Question: Running a proximity sensor program, but unfortunately I cant compile the program due to errors in importing the DLLs.
This is the error:

The DLL are from the i2c.cs file:
'''
private static class I2CNativeLib
{
[DllImport("i2c.so", EntryPoint = "Get", SetLastError = true)]
public static extern int Get(string i2Cbusid, string deviceaddress, string dataaddress);
[DllImport("i2c.so", EntryPoint = "Set", SetLastError = true)]
public static extern int Set(string i2Cbusid, string deviceaddress, string dataaddress, string datavalue, int force);
}
'''
For reference, here is the full i2c.cs file and below that is the main file:
'''
using System;
using System.Collections.Generic;
using System.Runtime.InteropServices;
namespace RPi.I2C.Net
{
internal abstract class i2c
{
internal static Dictionary<string, int> Constants { get; set; }
protected static int Set16(string i2Cbusid, string deviceaddress, string dataaddress, string datavalue, int force)
{
var value = (UInt16)Convert.ToInt16(datavalue, 16);
var add1 = (UInt16)Convert.ToInt16(dataaddress, 16);
var add2 = ++add1;
var msb = GetAsHexString(value >> 8);
var lsb = GetAsHexString(value & 0xFF);
Console.WriteLine("16-bit: Writing 16-bit Value: {0} as 2 8-bit values {1} and {2}", GetAsHexString(value), msb, lsb);
Console.WriteLine("16-bit: Writing {0} to address {1}", msb, GetAsHexString(add1));
var data = I2CNativeLib.Set(i2Cbusid, deviceaddress, GetAsHexString(add1), msb, force); //set msb byte/8 bits
Console.WriteLine("16-bit: Response to msb: {0}", data);
Console.WriteLine("16-bit: Writing {0} to address {1}", lsb, GetAsHexString(add2));
data |= I2CNativeLib.Set(i2Cbusid, deviceaddress, GetAsHexString(add2), lsb, force); //set lsb byte/8 bits
Console.WriteLine("16-bit: Response to msb |= lsb: {0}", data);
return data;
}
protected static byte Set8(string i2Cbusid, string deviceaddress, string dataaddress, string datavalue, int force)
{
Console.WriteLine("8-bit: Writing {0} to address {1}", datavalue, dataaddress);
//8-bit
return (byte)I2CNativeLib.Set(i2Cbusid, deviceaddress, dataaddress, datavalue, force);
}
protected static byte Get(string i2Cbusid, string deviceaddress, string dataaddress)
{
return (byte)I2CNativeLib.Get(i2Cbusid, deviceaddress, dataaddress);
}
internal string Busid = string.Empty;
internal bool DoWork = false;
protected i2c()
{
Constants = new Dictionary<string, int>();
}
internal static int GetConstantAsByte(string key)
{
int value;
Constants.TryGetValue(key, out value);
return value;
}
internal static string GetConstantAsString(string key)
{
int value;
Constants.TryGetValue(key, out value);
return "0x" + value.ToString("X").PadLeft(2, '0');
}
internal static string GetAsHexString(uint value)
{
return "0x" + value.ToString("X").PadLeft(2, '0');
}
internal static string GetAsHexString(int value)
{
return "0x" + value.ToString("X").PadLeft(2, '0');
}
internal byte GetValue8(string deviceAddress, string dataAddress)
{
var result = Get(
Busid,
GetConstantAsString(deviceAddress),
GetConstantAsString(dataAddress)
);
return result;
}
internal UInt16 GetValue16(string deviceAddress, string dataAddress)
{
var result = (UInt16)(Get(Busid, GetConstantAsString(deviceAddress), GetConstantAsString(dataAddress)) << 8);
result |= Get(Busid, GetConstantAsString(deviceAddress), GetConstantAsString(dataAddress));
return result;
}
internal abstract void Start();
internal virtual void Stop()
{
DoWork = false;
}
private static class I2CNativeLib
{
[DllImport("i2c.so", EntryPoint = "Get", SetLastError = true)]
public static extern int Get(string i2Cbusid, string deviceaddress, string dataaddress);
[DllImport("i2c.so", EntryPoint = "Set", SetLastError = true)]
public static extern int Set(string i2Cbusid, string deviceaddress, string dataaddress, string datavalue, int force);
}
}
}
'''
Here is the main file:
'''
using System;
namespace i2c
{
class Program
{
static void Main(string[] argv)
{
try
{
Console.WriteLine("Starting Communication with VCNL4000");
var vcnl4000 = new VCNL4000("1", 100);
vcnl4000.ProximityReading += sensor_ProximityReading;
var productId = vcnl4000.ProductID;
OutputValue(productId, "Product ID");
vcnl4000.Start();
//Console.WriteLine("Starting Communication with ADS1115");
//var ads1115 = new ADS1115("1");
//ads1115.Message += ads1115_Message;
//ads1115.SingleEndedConversionReading += ads1115_ConversionReading;
//ads1115.Start();
Console.WriteLine("Press Esc key to stop");
do
{
while (!Console.KeyAvailable)
{
// Do something
}
} while (Console.ReadKey(true).Key != ConsoleKey.Escape);
//ads1115.Stop();
vcnl4000.Stop();
}
catch (Exception ex)
{
Console.WriteLine(ex.ToString());
}
}
static void ads1115_Message(object sender, ConverterMessageEventArgs e)
{
OutputValue(e.Message, "Convertor");
}
private static void OutputValue(string response, string message)
{
Console.WriteLine(message + " Response: {0}", response);
}
private static void ads1115_ConversionReading(object sender, SingleEndedConversionEventArgs e)
{
var _sender = (ADS1115)sender;
OutputValue(e.Data, "Conversion Reading");
}
static void sensor_ProximityReading(object sender, ProximtyEventArgs e)
{
var sensor = (VCNL4000)sender;
OutputValue(e.Proximity, "Proximity Reading");
OutputValue(e.RawValue, "Proximity Raw Value");
}
private static void OutputValue(int response, string message)
{
Console.WriteLine(message + " Response: {0} (0x{1})", response, response.ToString("X"));
}
private static void OutputValue(decimal response, string message)
{
Console.WriteLine(message + " Response: {0}", response);
}
private static void OutputValue(float response, string message)
{
Console.WriteLine(message + " Response: {0}", response);
}
}
}
'''
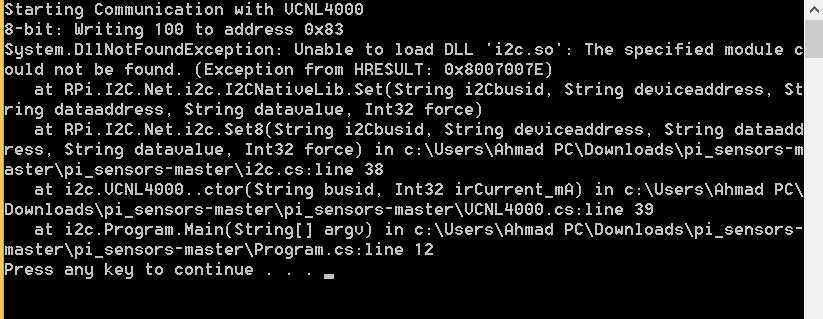
Answer: I recognise the code sample as code I wrote and shared on GitHub, so maybe I can help here. I recently added a ReadMe.txt file with this information:
> The i2c.so file can be placed in the same folder as the mono assembly
(bin folder) or copied to the /usr/lib/ folder to be available to all
mono assemblies. In some cases you may see DLL File Not Found
exceptions, but placing in /usr/lib should resolve that.So copy the i2c.so file to /usr/lib/ directorylinux command:To rebuild the i2c.so file, from shell, "CD" to the location of the
files, and run the "make" command.linux command:make"make" will run the build defined in the makefile definition.Code borrowed from i2ctools, v3.1.0, see Credits.txt and Licence.txt
The important part is copying the i2c.so file to the /usr/lib/ directory.
At the bottom of the file is a clue on how to build i2c.so in the first place if you dont have it, or you need an updated version.
Might be worth pointing out the code was originally intended to run on a Raspberry Pi, using Mono.
<URL>